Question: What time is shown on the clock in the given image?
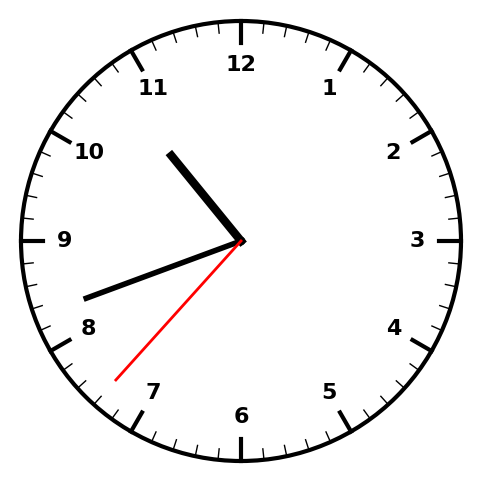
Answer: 10:41:37